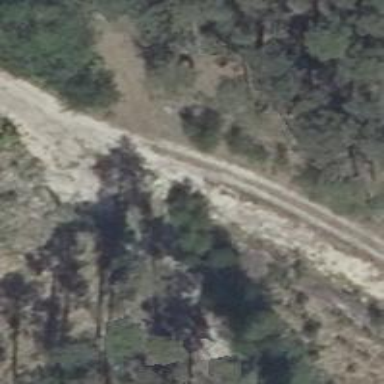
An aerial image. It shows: Track with grade 4 tracktype.